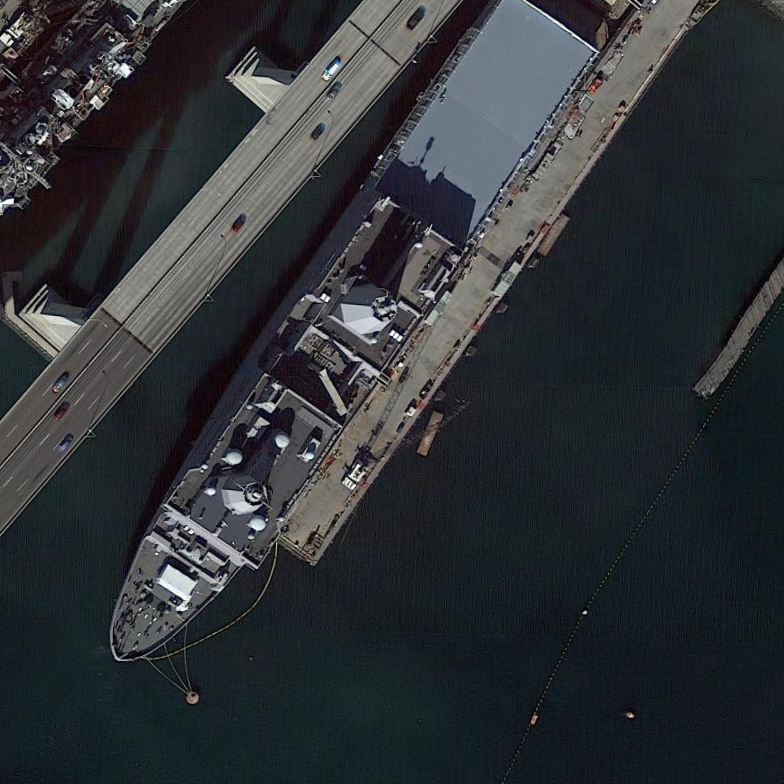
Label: combat